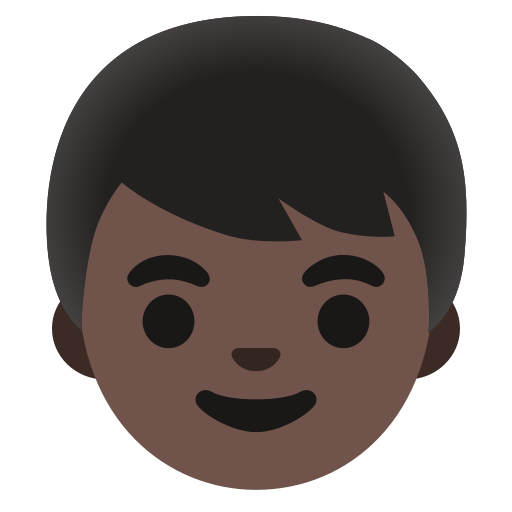
Emoji: 👦🏿